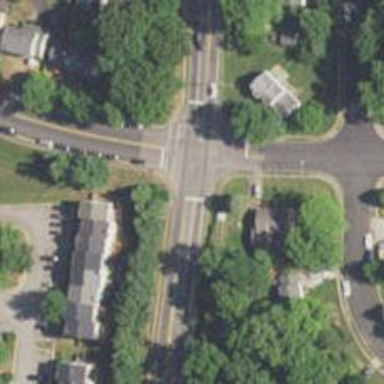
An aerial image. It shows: Stop road.